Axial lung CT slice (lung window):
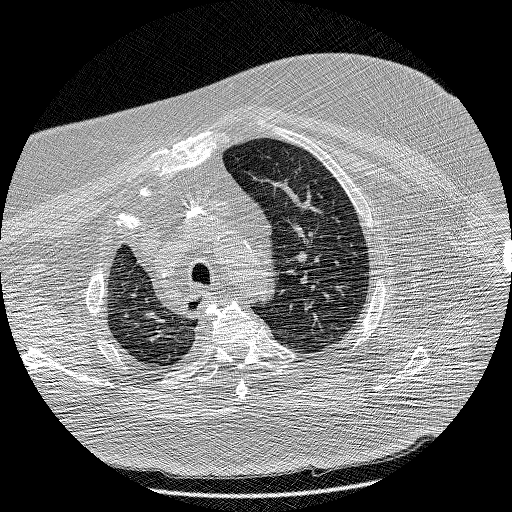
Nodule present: no